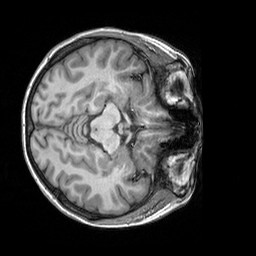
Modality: T1w
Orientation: axial
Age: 25
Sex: female
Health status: healthy
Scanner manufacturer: siemens
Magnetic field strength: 3 T
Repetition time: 2.3 s
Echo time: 0.00303 s